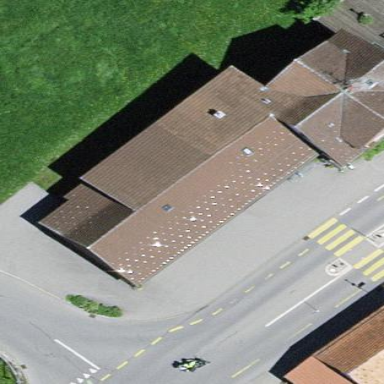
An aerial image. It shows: Restaurant located in hotel building.